Interaction volume radius: 10 \u00c5
Interaction volume height: 15 \u00c5
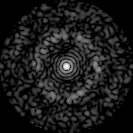
Disorder parameter: 0.8128